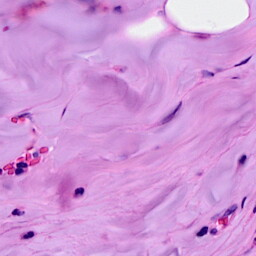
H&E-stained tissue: Breast